Field crop: maize
Growth stage: 1
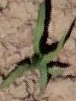
Species: maize